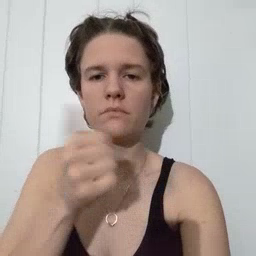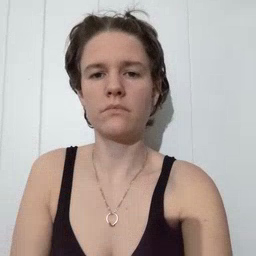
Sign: another